Question: I'm trying to read and write data with json file.
I created some class.
'''
public class SimpleTask{...}
public class DayTask{...}
public class DataModel
{
...
private async Task GetSimpleTaskAsync()
{
if (_daytask.Count != 0)
return;
string fileName = "a.json";
Uri appUri = new Uri("ms-appx:///"+ fileName);
StorageFile file = await StorageFile.GetFileFromApplicationUriAsync(appUri);
string jsonText = await FileIO.ReadTextAsync(file);
JsonObject jsonObject = JsonObject.Parse(jsonText);
JsonArray jsonArray = jsonObject["DayTasks"].GetArray();
foreach (JsonValue daytaskValue in jsonArray)
{
JsonObject daytaskObject = daytaskValue.GetObject();
ObservableCollection<SimpleTask> simpletask = new ObservableCollection<SimpleTask>();
foreach (JsonValue simpletaskValue in daytaskObject["Tasks"].GetArray())
{
JsonObject simpletaskObject = simpletaskValue.GetObject();
simpletask.Add(new SimpleTask( simpletaskObject["StartTime"].GetString(),
simpletaskObject["EndTime"].GetString(),
simpletaskObject["Description"].GetString()));
}
DayTask daytask = new DayTask(daytaskObject["Day"].GetString(),simpletask);
this.DayTasks.Add(daytask);
}
}
}
'''
As you can see, i have a method that gets data form a.json file. I created a.json file:

In the MainPage.xaml.cs, there is a method which calls 'GetDayTaskAysnc()' method and retrieves data :
'''
private async void ReadData1(object sender, TappedRoutedEventArgs e)
{
string test = String.Empty;
var daytask = await DataModel.GetDayTaskAsync();
foreach (var tasks in daytask)
{
test += String.Format("Day:{0}:
", tasks.Day);
foreach (var simpletask in tasks.Tasks)
{
test += String.Format(" Start Time: {0}
", simpletask.StartTime);
test += String.Format(" End Time: {0}
", simpletask.EndTime);
test += String.Format(" Description Time: {0}
", simpletask.Description);
}
}
TextBlock.Text = test;
}
'''
It worked fine ! But i want to write data to the same file, so i added data in hardcore way:
'''
private List<DayTask> creatList()
{
List<DayTask> DayTasks = new List<DayTask>();
ObservableCollection<SimpleTask> simpletask1 = new ObservableCollection<SimpleTask>();
simpletask1.Add(new SimpleTask("6AM","7AM","Breakfast"));
simpletask1.Add(new SimpleTask("8AM", "9AM", "Game"));
ObservableCollection<SimpleTask> simpletask2 = new ObservableCollection<SimpleTask>();
simpletask2.Add(new SimpleTask("6AM", "7AM", "Sleep"));
simpletask2.Add(new SimpleTask("8AM", "9AM", "School"));
DayTasks.Add(new DayTask ("3/8/2014",simpletask1));
DayTasks.Add(new DayTask("4/8/2014", simpletask2));
return DayTasks;
}
private async void WriteData(object sender, TappedRoutedEventArgs e)
{
string json = "a.json";
List<DayTask> daytasks = creatList();
var serializer = new DataContractJsonSerializer(typeof(List<DayTask>));
var stream = await ApplicationData.Current.LocalFolder.OpenStreamForWriteAsync(json, CreationCollisionOption.ReplaceExisting);
using (stream)
{
serializer.WriteObject(stream, daytasks);
}
TextBlock.Text = "Write to Json file succeeded";
}
'''
When i ran my app with window phone emulator, Firstly, it wrote to the file. Then i clicked read data button to ensure data written correctly, the emulator showed data from a.json file by 'WriteData()' method. I continued to creat the second read data method:
'''
private async void ReadData2(object sender, TappedRoutedEventArgs e)
{
string test = String.Empty;
string json = "a.json";
string content = String.Empty;
List<DayTask> mytasks = new List<DayTask>();
var deserializer = new DataContractJsonSerializer(typeof(List<DayTask>));
var stream = await ApplicationData.Current.LocalFolder.OpenStreamForReadAsync(json);
using (stream)
{
mytasks = (List<DayTask>)deserializer.ReadObject(stream);
}
foreach (var tasks in mytasks)
{
test += String.Format("Day:{0}:
", tasks.Day);
foreach (var simpletask in tasks.Tasks)
{
test += String.Format(" Start Time: {0}
", simpletask.StartTime);
test += String.Format(" End Time: {0}
", simpletask.EndTime);
test += String.Format(" Description Time: {0}
", simpletask.Description);
}
}
TextBlock.Text = test;
}
'''
I deployed my app several times, and this is my result:
1. ReadData2() : 'System.IO.FileNotFoundException'
2. WriteData() -> ReadData1(): Data from a.json was shown
3. WriteData() -> ReadData2(): Data from creatList() was shown
4. WriteData() -> ReadData1(): Data from a.json was shown -> ReadData2(): Data from creatList() was shown
So that, i have some question:
1. Do i have 2 json files, one i created by adding into my project and the other one i created when ran WriteData() method ? What is their paths ?
2. If my file is data.json in DataSource folder, how can i write data to it ? I can read data from it using uri like GetSimpleTaskAsync() but i don't know how to write to it correctly. (I tried to convert object into string to write but can't read it again, i guess i wrote it in wrong way)
Sorry for my long post and my bad english :) Thank you very much
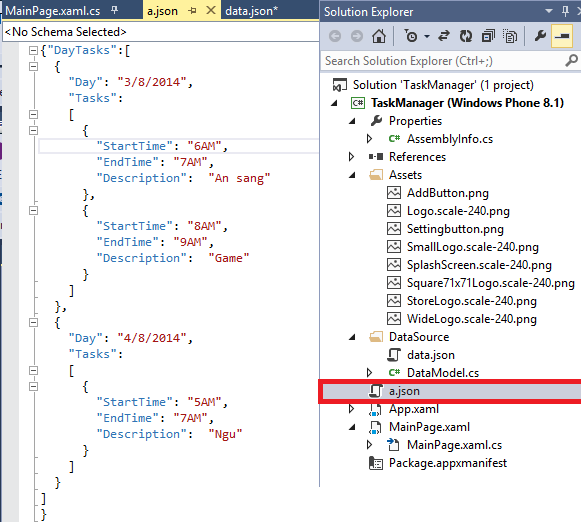
Answer: > But i want to write data to the same file, so i added data in hardcore way:
Your are making confusion between ms-appx:/// and ms-appdata:/// folders (or ApplicationData.Current.LocalFolder )
The folder is . You can't write to it. (or you could edit your app code without passing through the certification process)
The file you wrote must be into the folder.